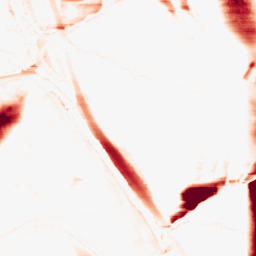
Category: morphological
Decomposition family: morphological_rect
Decomposition parameters: operation: opening
width: 50
height: 5
Upsampling method: cubic_mitchell
Upsampling parameters: scale: 8
Upsampling scale: 8